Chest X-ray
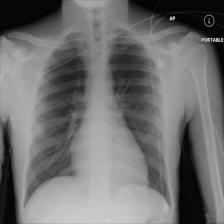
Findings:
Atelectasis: negative
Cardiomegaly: negative
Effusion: negative
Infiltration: negative
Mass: negative
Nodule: negative
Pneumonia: negative
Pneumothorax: negative
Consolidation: negative
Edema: negative
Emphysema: negative
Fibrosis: negative
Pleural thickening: negative
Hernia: negative